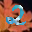
Label: 2